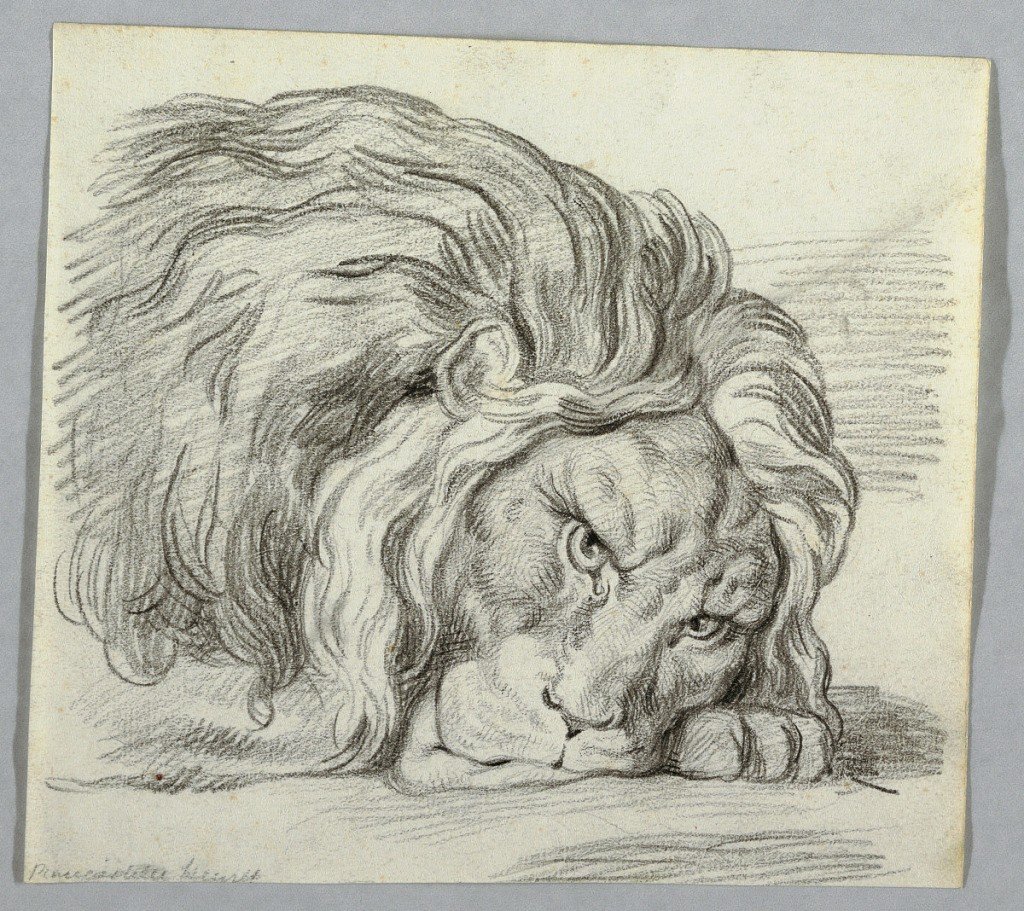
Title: Study of a Lion
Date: ca. 1815
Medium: Charcoal on paper
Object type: Drawing
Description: The upper body of a lion, it's head on its paw.